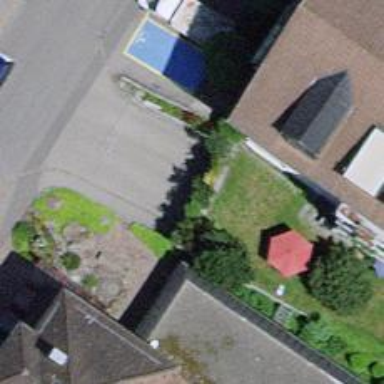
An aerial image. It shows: Parking entrance.